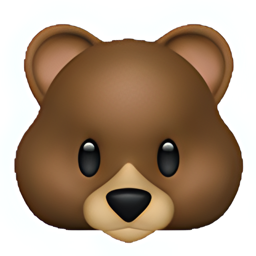
Name: bear face
Emoji: 🐻
Group: Animals & Nature
Sub-group: animal-mammal